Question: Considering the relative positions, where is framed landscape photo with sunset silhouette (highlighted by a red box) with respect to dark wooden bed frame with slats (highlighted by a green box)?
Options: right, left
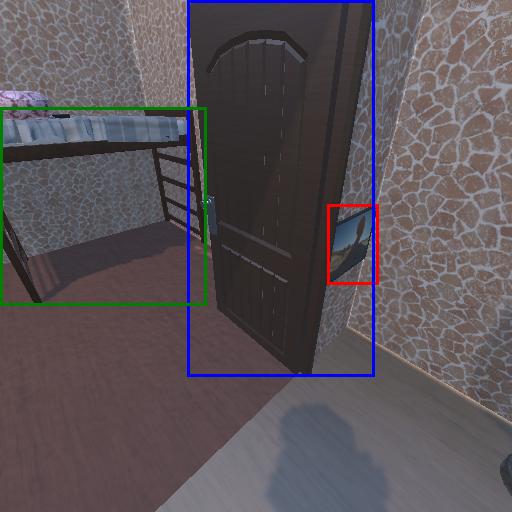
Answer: right